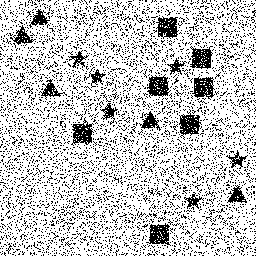
Squares: 7
Triangles: 5
Stars: 6
Total shapes: 18